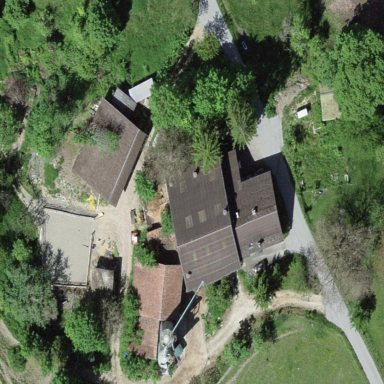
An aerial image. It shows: Farmyard area.